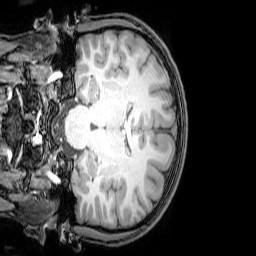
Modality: T1w
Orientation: coronal
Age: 22
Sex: male
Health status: healthy
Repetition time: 0.081 s
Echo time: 0.037 s